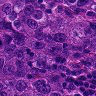
Metastatic tissue present: yes